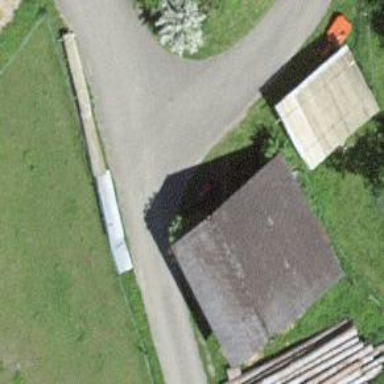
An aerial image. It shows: Rural barn.